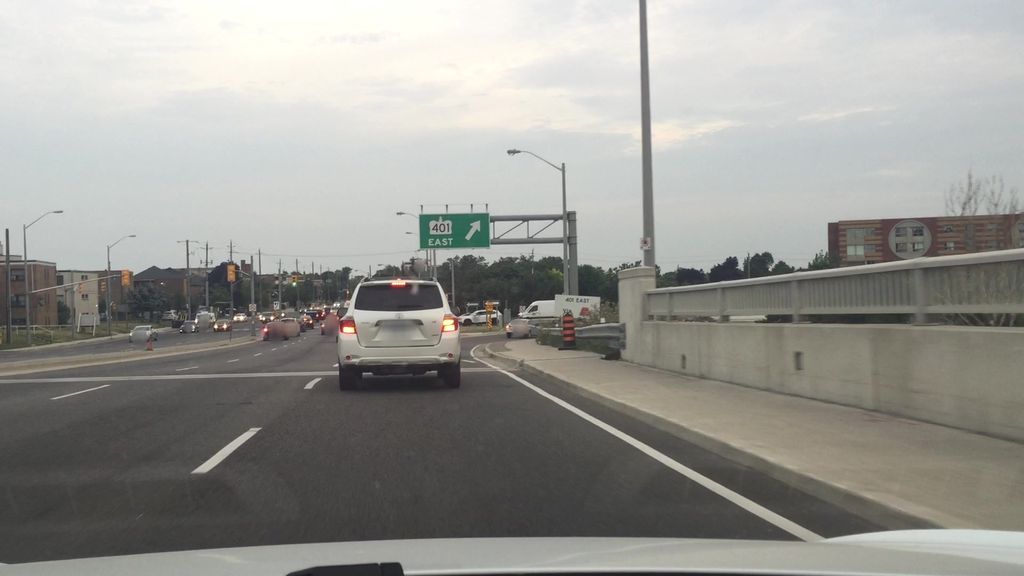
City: toronto